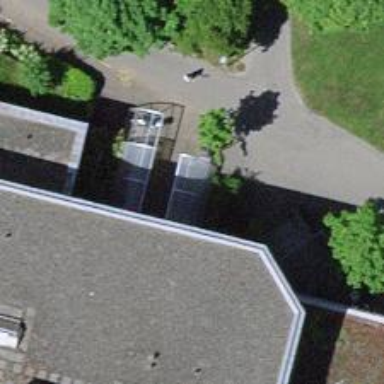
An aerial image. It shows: Bicycle rental facility.